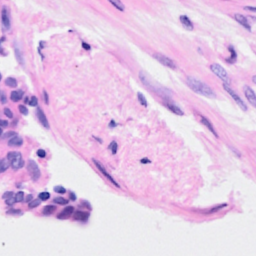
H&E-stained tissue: Breast